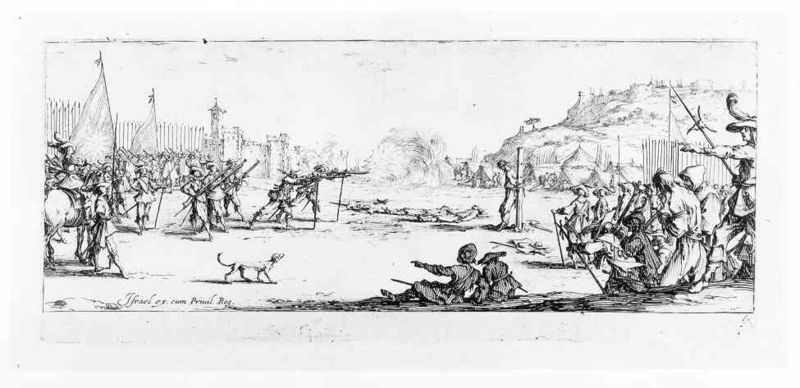
Titel: Die Erschießung
Künstler: Jacques Callot
Standort: Karlsruhe
Institution: Staatliche Kunsthalle Karlsruhe
Schlagwörter: angriff, berg, feder, hand, himmel, kampf, kämpfer, mann, weiß, landschaft, menschen, sitzen, stadt, frankreich, hintergrund, holz, hut, hüte, männer, skizze, vordergrund, zeichnung, hund, hunde, tier, tiere, zaun, arm, hinrichtung, historie, judith, mensch, mord, rahmen, tod, hügel, rauch, pferd, pferde, reiter, turm, schrift, liegen, fahnen, zuschauer, fahne, heu, mauer, grafik, graphik, weis, platz, banner, krieg, querformat, schlacht, lanze, soldaten, inschrift, zeigen, panorama, tusche, burg, kreuz, balustrade, pfahl, festung, heuhaufen, druck, radierung, stich, seite, revolution, schwarzweiß, schwert, schwerter, soldateb, waffen, leichen, soldat, tote, waffe, getümmel, schawrz, bleistift, dreispitz, entwurf, ritter, armee, heer, sieg, erschossen, gewehr, schwart, stadtmauer, lanzen, speere, stellung, flaggen, kreig, gewehre, kupferstich, fort, israel, schießen, schlachtfeld, zelt, lager, schuss, wall, latein, fronten, palisade, erster weltkrieg, folter, gefesselt, truppen, musketen, erschiessung, exekution, landsknecht, pallisade, erschießen, musketier, gefangenschaft, delinquent, palisaden, feuern, haubitze, kieg, holzwall, vordetgrund, martelpfahl, krieg menschen hunger, zeichnung krieg, pallisaden +, gewejr, battelfield, 187 grabenbande, apex lagend, juduith